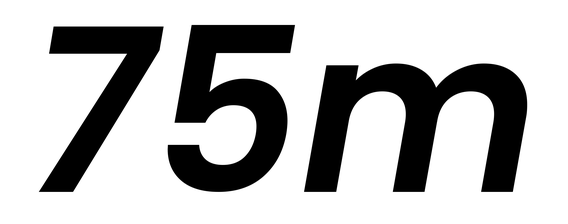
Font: Poppins-SemiBoldItalic